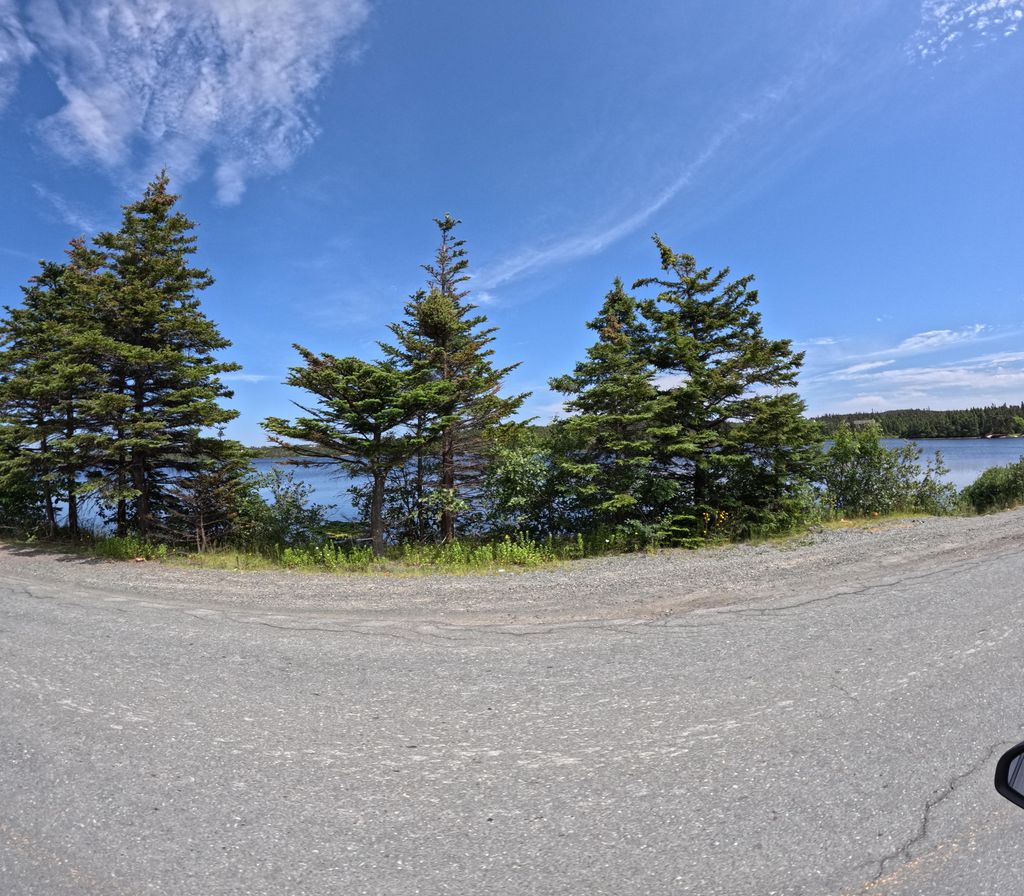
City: st_johns